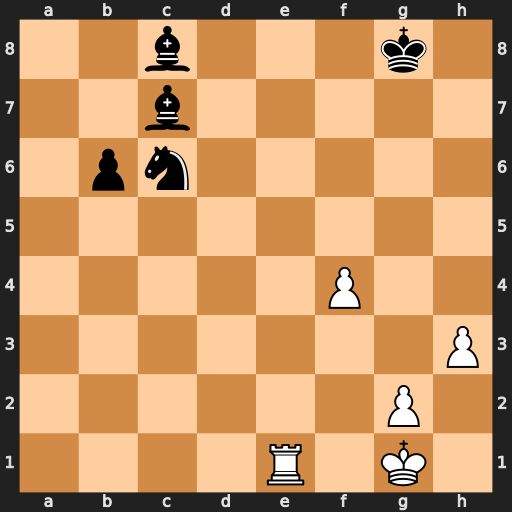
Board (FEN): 2b3k1/2b5/1pn5/8/5P2/7P/6P1/4R1K1
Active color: w
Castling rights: -
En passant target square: -
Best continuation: Re8+ Kf7 Rxc8 Bxf4 Rxc6